Field crop: tomato
Growth stage: 1
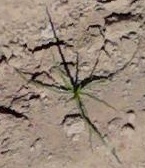
Species: cyperus